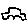
Label: car